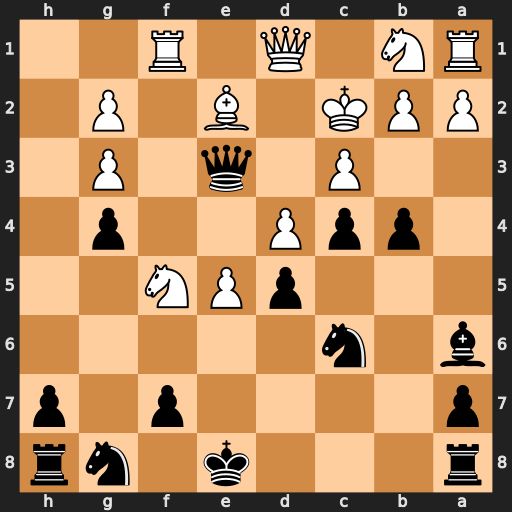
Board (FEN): r3k1nr/p4p1p/b1n5/3pPN2/1ppP2p1/2P1q1P1/PPK1B1P1/RN1Q1R2
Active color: b
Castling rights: kq
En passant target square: -
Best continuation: b3+ axb3 Nb4+ cxb4 cxb3#